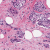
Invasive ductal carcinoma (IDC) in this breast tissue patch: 1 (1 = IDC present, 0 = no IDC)